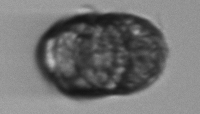
Label: Margalefidinium